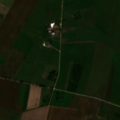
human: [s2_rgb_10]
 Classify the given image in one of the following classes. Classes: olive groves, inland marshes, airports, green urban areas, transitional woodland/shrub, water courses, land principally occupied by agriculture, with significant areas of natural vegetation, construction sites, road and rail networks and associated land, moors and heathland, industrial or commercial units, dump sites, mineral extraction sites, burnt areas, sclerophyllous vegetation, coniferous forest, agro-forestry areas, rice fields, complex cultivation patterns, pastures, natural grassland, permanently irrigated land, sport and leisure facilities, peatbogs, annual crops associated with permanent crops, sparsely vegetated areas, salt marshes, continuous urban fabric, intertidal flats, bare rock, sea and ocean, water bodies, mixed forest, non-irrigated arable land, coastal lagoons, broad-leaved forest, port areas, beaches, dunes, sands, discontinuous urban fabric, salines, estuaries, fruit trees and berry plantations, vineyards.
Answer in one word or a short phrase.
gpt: non-irrigated arable land, pastures